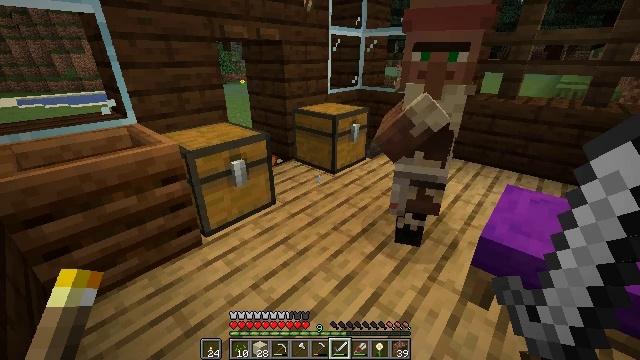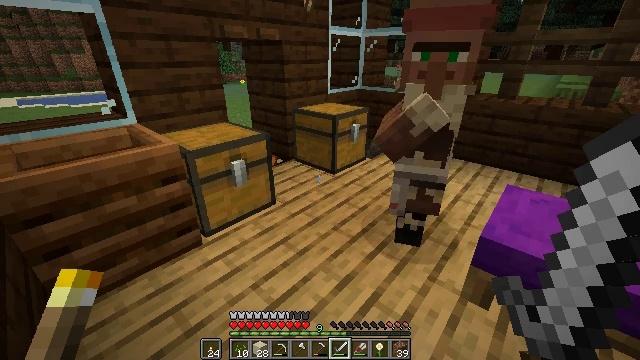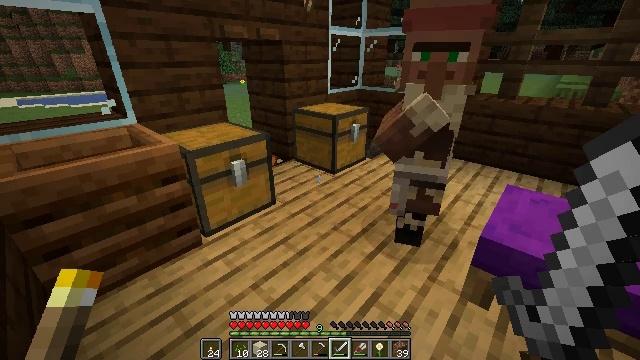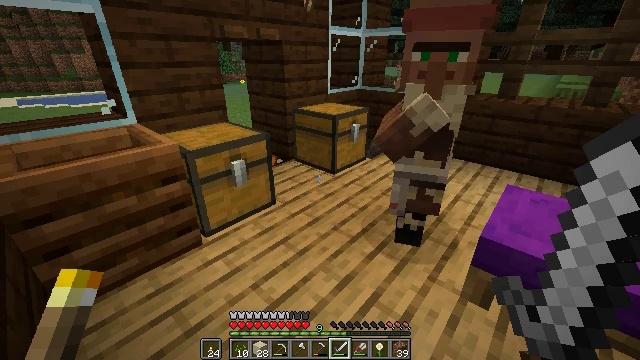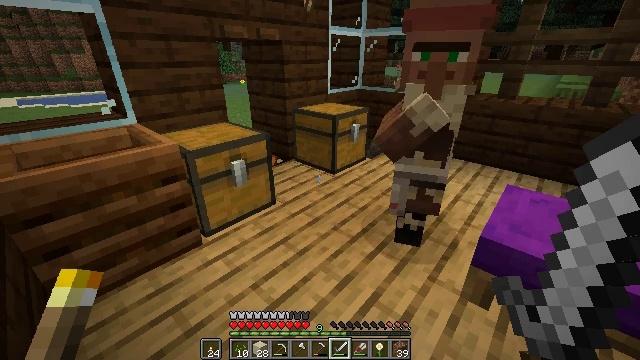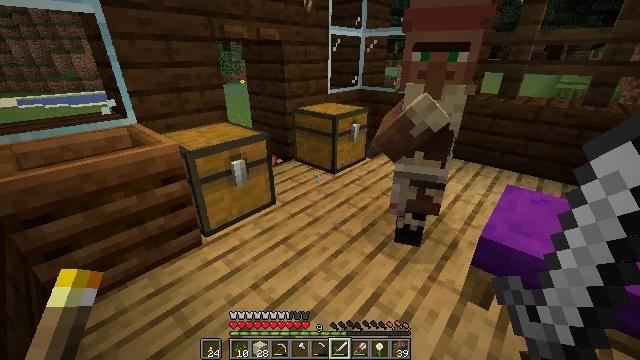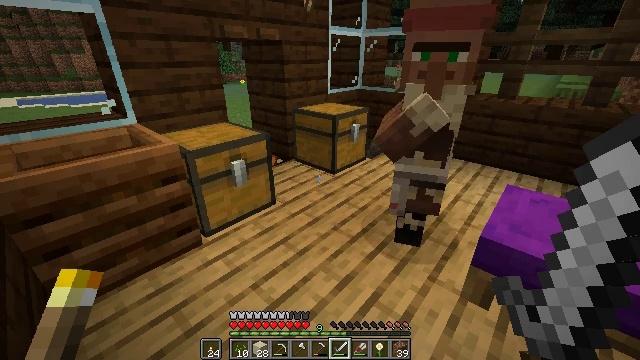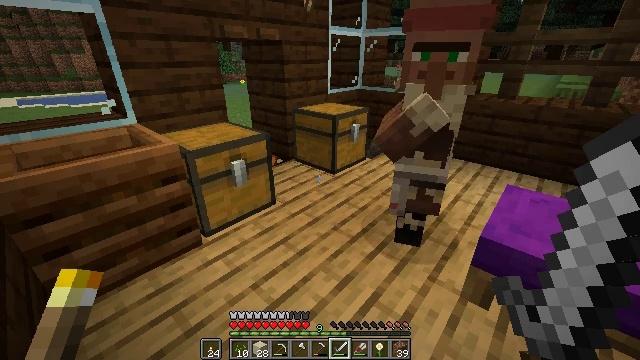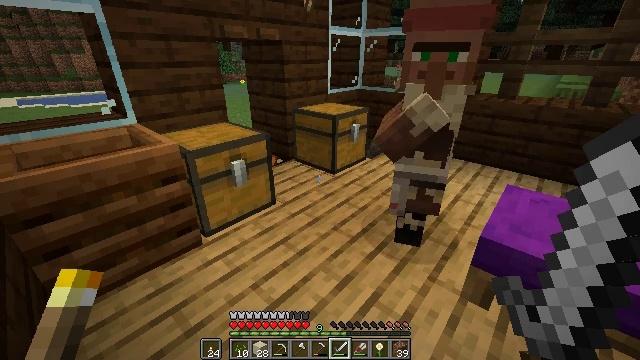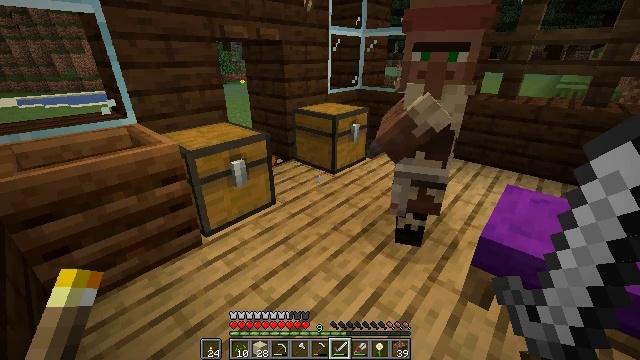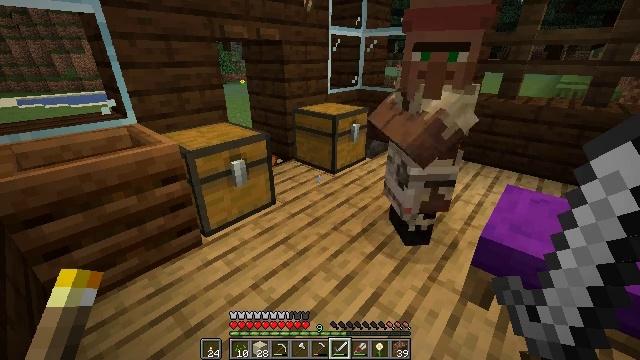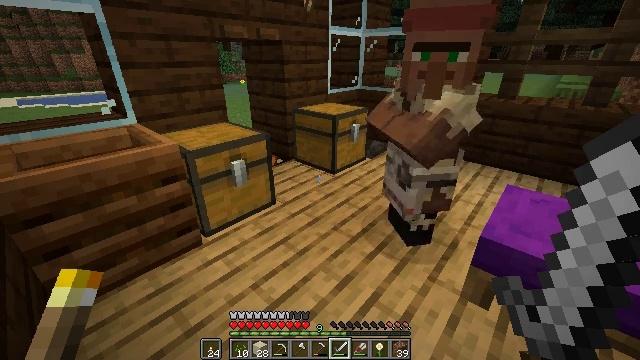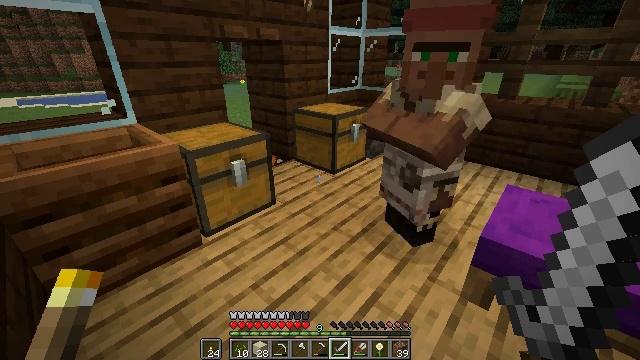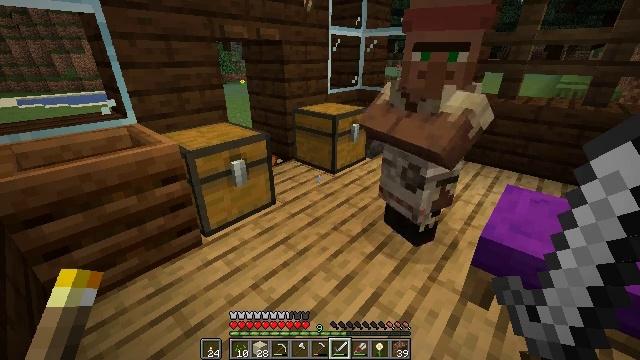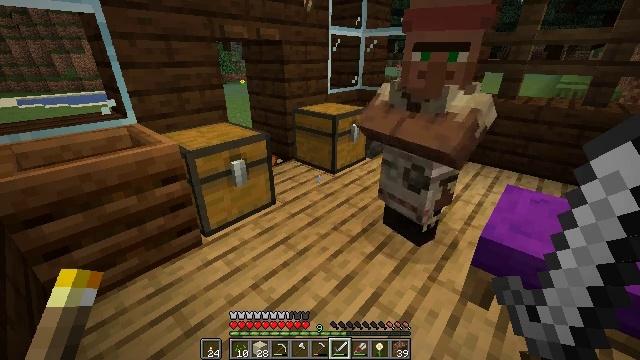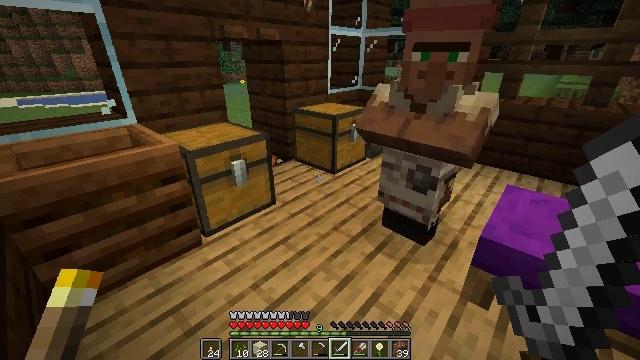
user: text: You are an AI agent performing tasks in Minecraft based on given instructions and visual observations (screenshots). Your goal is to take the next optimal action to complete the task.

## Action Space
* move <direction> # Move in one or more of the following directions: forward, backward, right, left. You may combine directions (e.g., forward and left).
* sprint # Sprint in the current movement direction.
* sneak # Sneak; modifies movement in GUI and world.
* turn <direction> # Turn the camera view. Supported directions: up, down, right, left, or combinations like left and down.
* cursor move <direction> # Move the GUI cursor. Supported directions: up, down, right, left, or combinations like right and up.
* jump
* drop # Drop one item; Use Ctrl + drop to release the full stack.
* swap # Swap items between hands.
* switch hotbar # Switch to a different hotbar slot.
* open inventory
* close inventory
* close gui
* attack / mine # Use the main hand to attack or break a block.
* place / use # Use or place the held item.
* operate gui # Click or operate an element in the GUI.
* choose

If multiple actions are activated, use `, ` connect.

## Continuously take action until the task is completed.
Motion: motion action
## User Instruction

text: Gather sand from the desert.
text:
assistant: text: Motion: no_op
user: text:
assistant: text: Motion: no_op
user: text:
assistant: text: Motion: no_op
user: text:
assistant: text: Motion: no_op
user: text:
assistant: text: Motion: no_op
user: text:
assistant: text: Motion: no_op
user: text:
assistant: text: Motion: no_op
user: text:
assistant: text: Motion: no_op
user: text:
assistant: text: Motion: no_op
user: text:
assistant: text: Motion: no_op
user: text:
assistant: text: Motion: no_op
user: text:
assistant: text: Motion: no_op
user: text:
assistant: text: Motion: no_op
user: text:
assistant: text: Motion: no_op
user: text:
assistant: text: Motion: no_op
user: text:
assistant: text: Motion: no_op
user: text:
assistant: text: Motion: no_op
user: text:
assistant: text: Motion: no_op
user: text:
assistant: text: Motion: no_op
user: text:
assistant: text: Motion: no_op
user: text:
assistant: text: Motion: no_op
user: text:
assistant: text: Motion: no_op
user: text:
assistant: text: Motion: no_op
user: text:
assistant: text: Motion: no_op
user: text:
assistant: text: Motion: no_op
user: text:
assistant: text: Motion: no_op
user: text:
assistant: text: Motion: turn down
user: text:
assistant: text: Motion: no_op
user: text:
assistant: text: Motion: no_op
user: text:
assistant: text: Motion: no_op